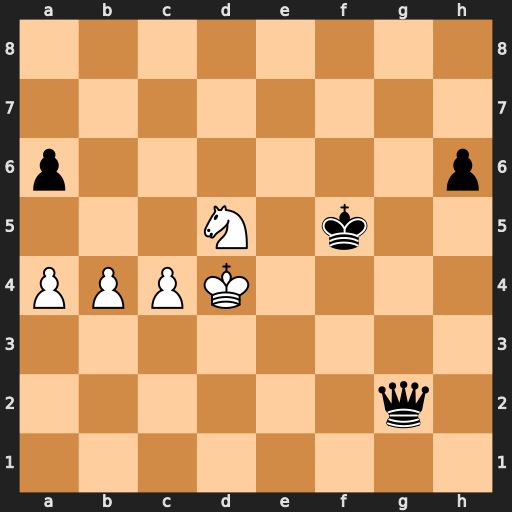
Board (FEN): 8/8/p6p/3N1k2/PPPK4/8/6q1/8
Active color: w
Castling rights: -
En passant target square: -
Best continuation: Ne3+ Kf4 Nxg2+